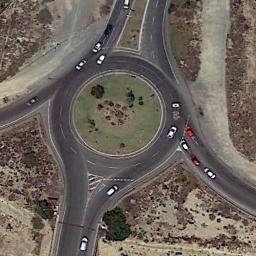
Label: roundabout